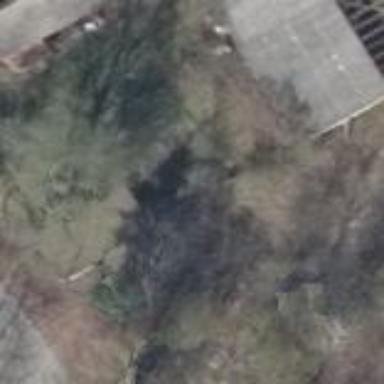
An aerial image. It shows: Shed building.